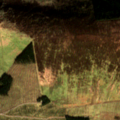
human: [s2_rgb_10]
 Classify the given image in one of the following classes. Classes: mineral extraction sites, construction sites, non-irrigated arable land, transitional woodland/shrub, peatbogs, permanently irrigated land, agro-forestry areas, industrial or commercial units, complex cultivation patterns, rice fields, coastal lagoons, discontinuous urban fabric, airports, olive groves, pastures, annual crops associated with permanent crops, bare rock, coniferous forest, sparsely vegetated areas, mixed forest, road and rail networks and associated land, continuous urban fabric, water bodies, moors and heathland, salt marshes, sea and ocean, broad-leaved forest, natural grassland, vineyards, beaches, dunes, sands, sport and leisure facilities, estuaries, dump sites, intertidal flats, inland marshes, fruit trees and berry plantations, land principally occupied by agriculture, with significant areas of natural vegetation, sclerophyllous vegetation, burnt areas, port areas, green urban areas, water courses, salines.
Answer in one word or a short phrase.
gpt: pastures, coniferous forest, mixed forest, natural grassland, moors and heathland, peatbogs